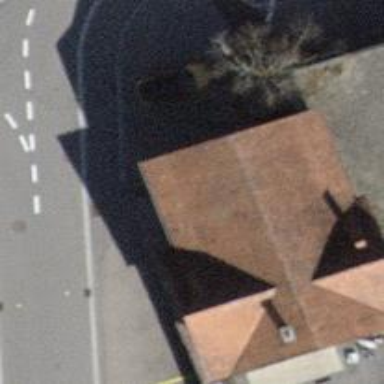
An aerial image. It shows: Post box.